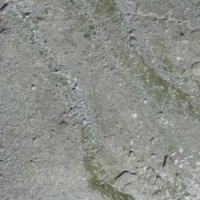
EUNIS habitat code: 48
Species observed at this site:
Rupicapra rupicapra